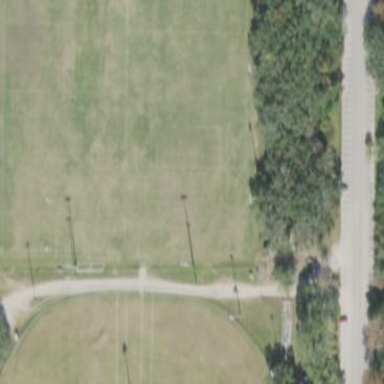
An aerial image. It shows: Fenced football pitch used as practice fields.